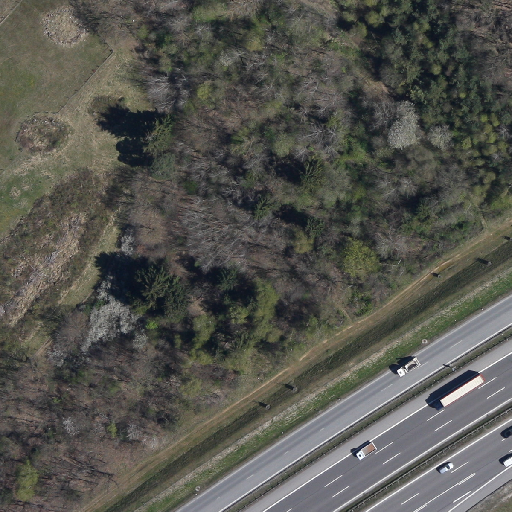
Referring expression: truck driving on the road